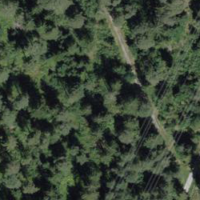
EUNIS habitat code: 44
Species observed at this site:
Platanthera bifolia
Geranium sanguineum